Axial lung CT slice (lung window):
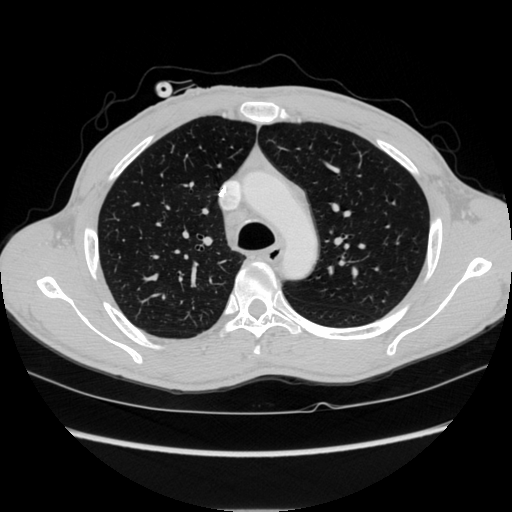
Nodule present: no